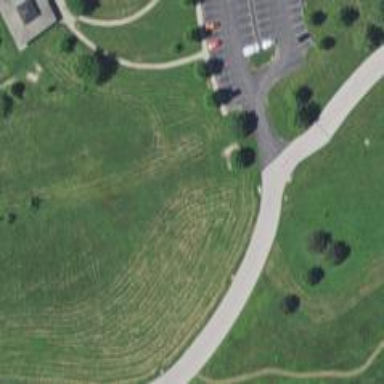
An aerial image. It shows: Disc golf hole.